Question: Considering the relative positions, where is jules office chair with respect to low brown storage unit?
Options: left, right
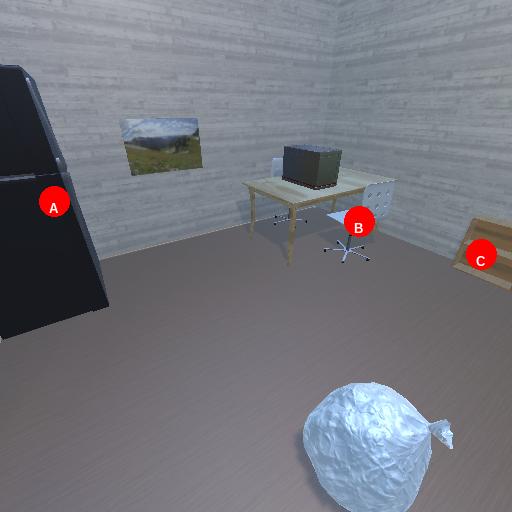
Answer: left